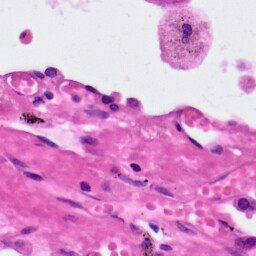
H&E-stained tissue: Lung